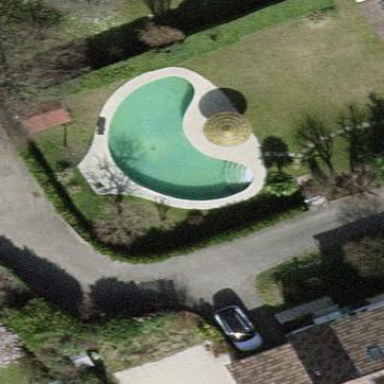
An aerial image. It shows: Swimming pool located in leisure land.